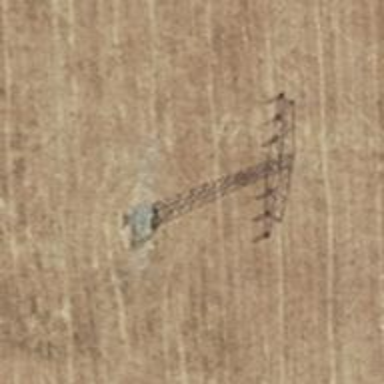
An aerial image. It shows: Power line is depicted.